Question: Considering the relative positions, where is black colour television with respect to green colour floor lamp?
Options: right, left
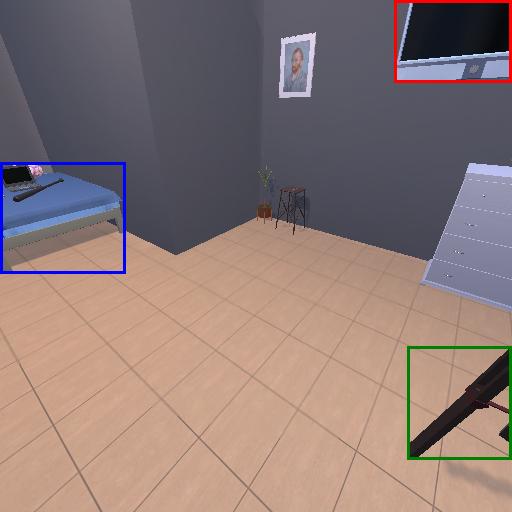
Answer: right